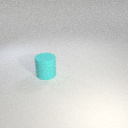
large cyan rubber cylinder